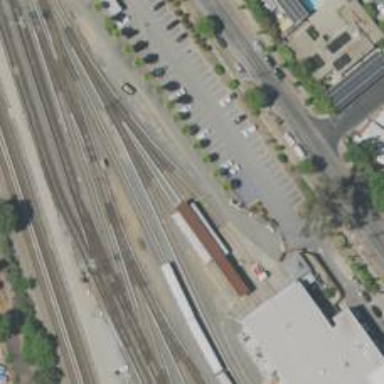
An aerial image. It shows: Electrified rail passing through service yard.